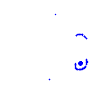
Particle: electron